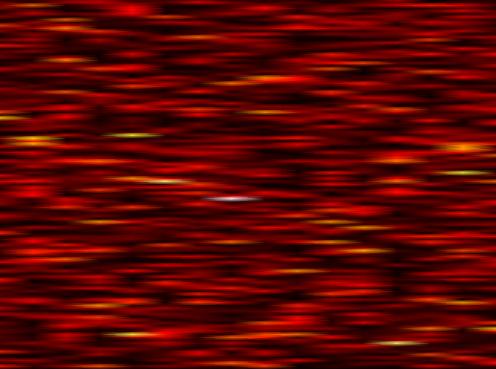
Label: FOFDM